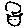
Label: cat